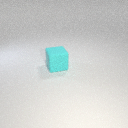
large cyan rubber cube